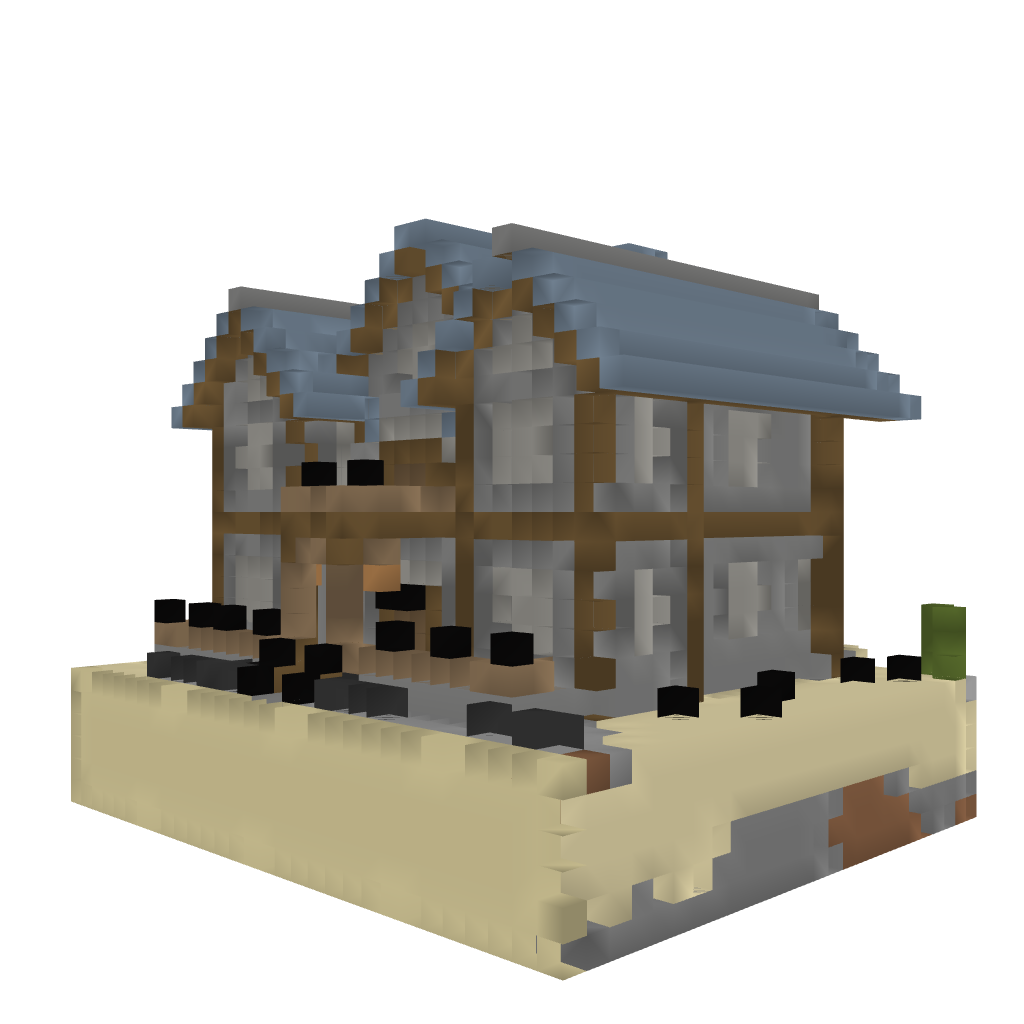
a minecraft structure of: Survival island house